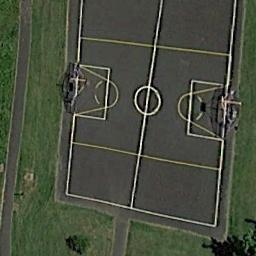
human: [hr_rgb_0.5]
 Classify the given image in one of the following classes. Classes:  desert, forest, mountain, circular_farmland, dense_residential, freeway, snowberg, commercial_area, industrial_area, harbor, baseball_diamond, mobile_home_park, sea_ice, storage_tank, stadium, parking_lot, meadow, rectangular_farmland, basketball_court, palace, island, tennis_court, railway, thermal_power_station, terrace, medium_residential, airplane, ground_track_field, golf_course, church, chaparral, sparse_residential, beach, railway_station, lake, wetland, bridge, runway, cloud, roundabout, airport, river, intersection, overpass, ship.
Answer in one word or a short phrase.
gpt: basketball_court